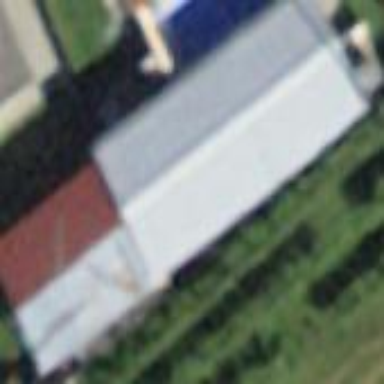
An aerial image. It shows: Shed.